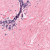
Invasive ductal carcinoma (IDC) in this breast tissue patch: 0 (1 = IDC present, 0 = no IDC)